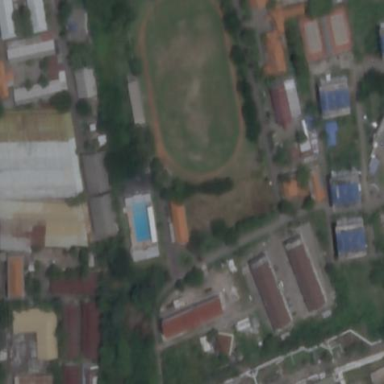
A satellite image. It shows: Soccer pitch designated for leisure and sports activities.